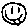
Label: smiley face